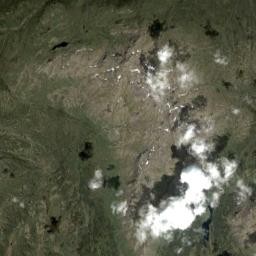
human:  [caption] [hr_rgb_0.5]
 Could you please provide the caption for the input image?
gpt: White clouds are in the air and clouds are cast on the mountains where green and yellow intersect .

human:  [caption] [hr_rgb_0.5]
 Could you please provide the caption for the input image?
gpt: A thin cloud floated over the sea .

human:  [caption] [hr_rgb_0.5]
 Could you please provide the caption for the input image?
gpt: The white cloud is above green land .

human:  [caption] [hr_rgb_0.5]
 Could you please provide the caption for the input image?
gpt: The cumulus clouds are located above the land covered by some vegetation and the shadow of the clouds is on the land .

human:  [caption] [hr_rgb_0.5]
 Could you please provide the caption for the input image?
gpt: A few pieces of white clouds over a green land .